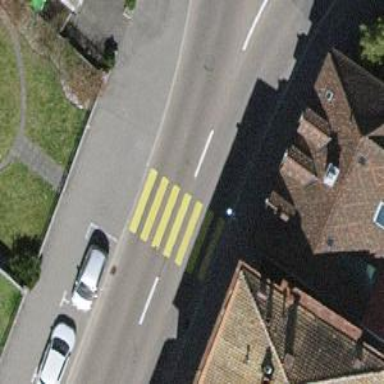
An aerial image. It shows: Zebra crossing on the road.